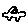
Label: car